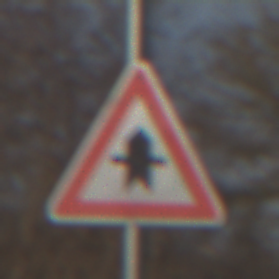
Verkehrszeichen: Vorfahrt
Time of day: MorningAfternoon
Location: Outdoor (Nature)
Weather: PartlyCloudy
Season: NotSpecified
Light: Natural